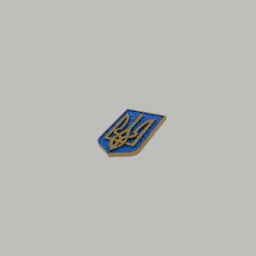
Label: decoration